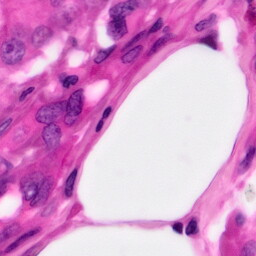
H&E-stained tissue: Pancreatic